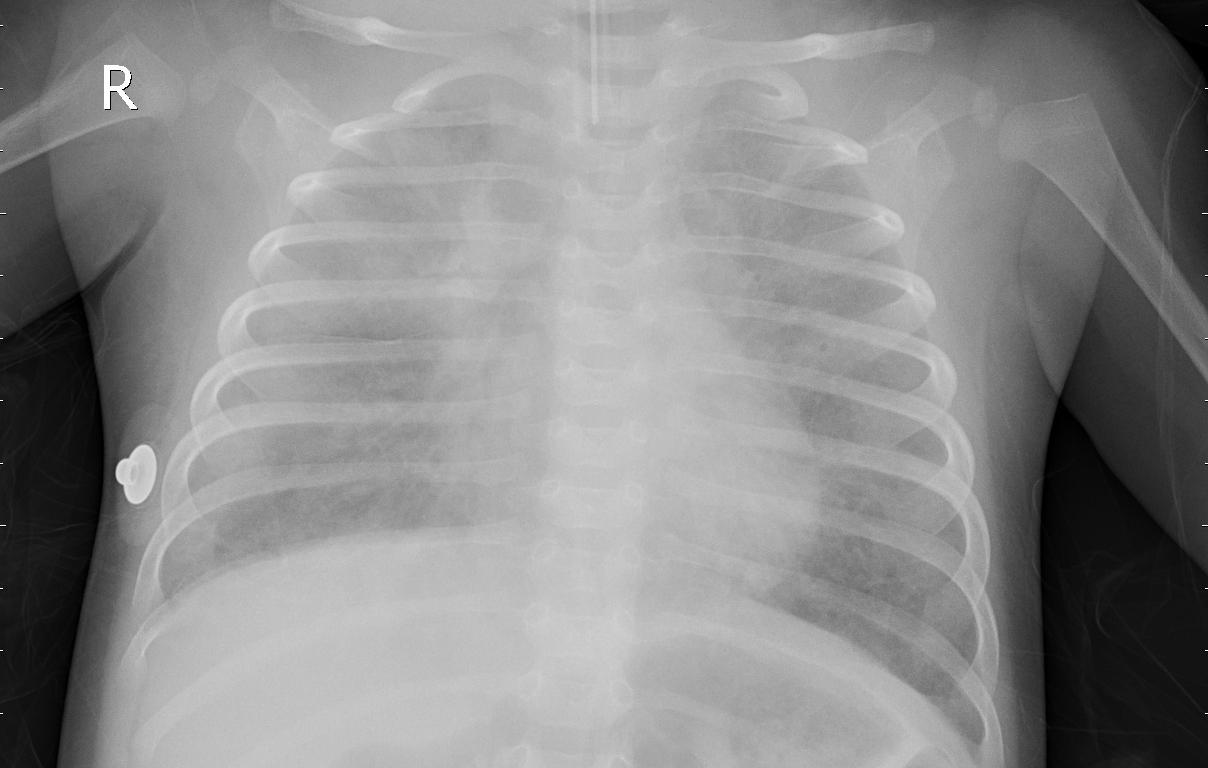
Diagnosis: PNEUMONIA